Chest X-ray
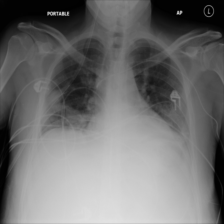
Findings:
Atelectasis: negative
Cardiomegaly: negative
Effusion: negative
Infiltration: negative
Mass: negative
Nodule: negative
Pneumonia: negative
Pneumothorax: negative
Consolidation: negative
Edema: negative
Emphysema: negative
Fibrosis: negative
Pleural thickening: negative
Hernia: negative